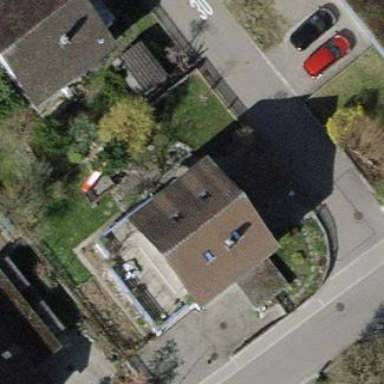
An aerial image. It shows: Gabled building.